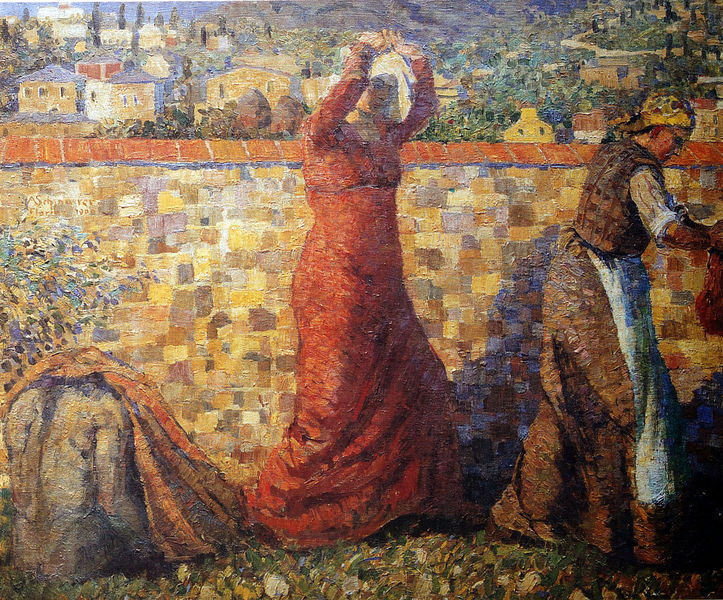
Titel: Judith
Künstler: Adolf Schinnerer
Institution: (Privatbesitz)
Schlagwörter: baum, berg, blau, dunkel, himmel, mann, schatten, bäume, frauen, gelb, grün, landschaft, ocker, stadt, abend, braun, brust, bunt, damen, fenster, frau, hell, hut, kariert, kleid, kleider, licht, rücken, gebäude, gras, haus, rot, tuch, weg, wiese, haube, hemd, stein, steine, hände, öl, horizont, häuser, hügel, natur, strauch, busch, kirche, pfad, sonne, mantel, tücher, wald, arbeit, garten, schürze, spanien, magd, sommer, italien, bäuerin, bäuerinnen, ernte, berge, gebirge, dorf, dächer, mauer, ziegel, farbe, tag, herbst, ölgemälde, besch, frühling, stadtansicht, heiss, alpen, mosaik, ziegelsteine, struktur, gürn, mägde, kriche, südeuropa